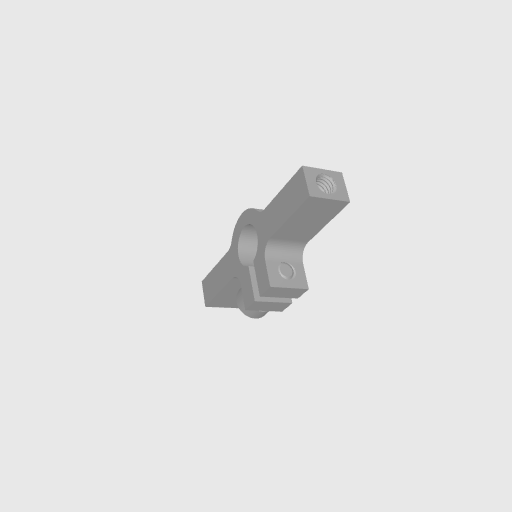
Part: Side2Post1ClampingMount8ID